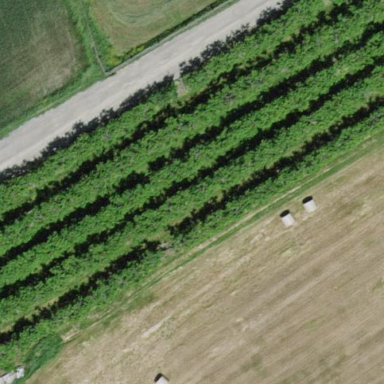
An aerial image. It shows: Orchard.